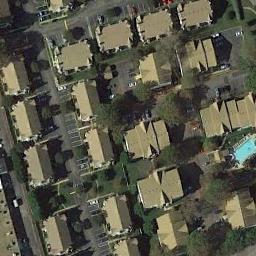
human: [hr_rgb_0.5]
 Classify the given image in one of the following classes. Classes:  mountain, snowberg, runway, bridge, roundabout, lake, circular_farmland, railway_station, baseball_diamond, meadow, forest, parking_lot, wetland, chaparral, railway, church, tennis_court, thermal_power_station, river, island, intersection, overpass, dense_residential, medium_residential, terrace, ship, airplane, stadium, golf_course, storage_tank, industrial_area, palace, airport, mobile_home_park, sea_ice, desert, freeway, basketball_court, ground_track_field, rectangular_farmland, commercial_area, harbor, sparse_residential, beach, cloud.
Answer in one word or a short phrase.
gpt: dense_residential